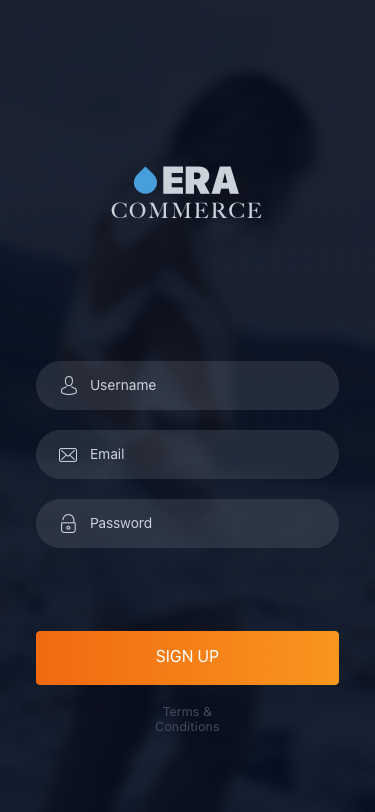
Text in this UI design:
Terms & Conditions
SIGN UP
Password
Email
Username